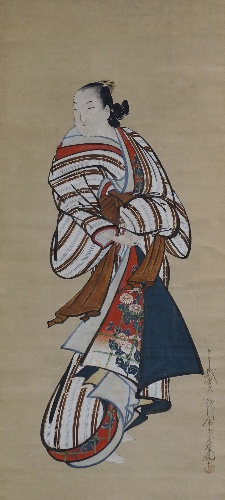
Artist: Kaigetsudō Dohan
Artist bio: active 1710–16
Date: ca. 1715
Object type: Hanging scroll
Classification: Paintings
Medium: Hanging scroll; ink and color on paper
Culture: Japan
Period: Edo period (1615–1868)
Dimensions: Image: 51 in. × 17 3/4 in. (129.5 × 45.1 cm)
Overall with mounting: 75 5/8 × 23 1/4 in. (192.1 × 59.1 cm)
Overall with knobs: 75 5/8 × 25 1/4 in. (192.1 × 64.1 cm)
Department: Asian Art
Credit line: Seymour Fund, 1957
Accession year: 1957
Repository: Metropolitan Museum of Art, New York, NY
Tags: Women